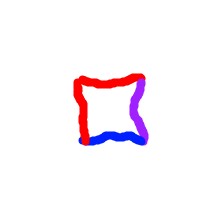
Shape: square